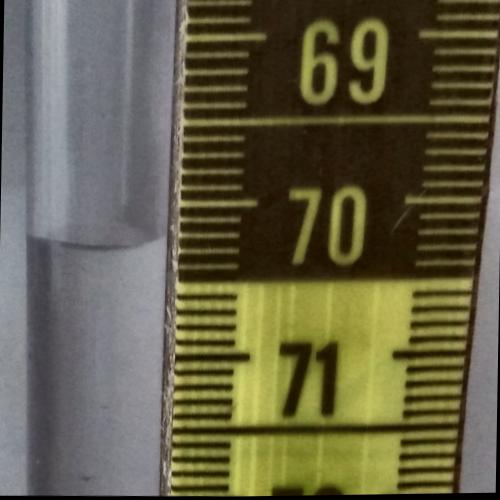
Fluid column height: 70.2 cm